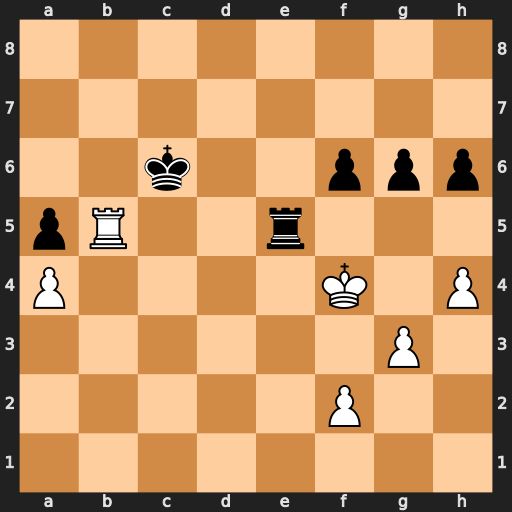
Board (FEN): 8/8/2k2ppp/pR2r3/P4K1P/6P1/5P2/8
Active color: w
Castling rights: -
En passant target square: -
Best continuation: Rxe5 fxe5+ Kxe5